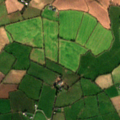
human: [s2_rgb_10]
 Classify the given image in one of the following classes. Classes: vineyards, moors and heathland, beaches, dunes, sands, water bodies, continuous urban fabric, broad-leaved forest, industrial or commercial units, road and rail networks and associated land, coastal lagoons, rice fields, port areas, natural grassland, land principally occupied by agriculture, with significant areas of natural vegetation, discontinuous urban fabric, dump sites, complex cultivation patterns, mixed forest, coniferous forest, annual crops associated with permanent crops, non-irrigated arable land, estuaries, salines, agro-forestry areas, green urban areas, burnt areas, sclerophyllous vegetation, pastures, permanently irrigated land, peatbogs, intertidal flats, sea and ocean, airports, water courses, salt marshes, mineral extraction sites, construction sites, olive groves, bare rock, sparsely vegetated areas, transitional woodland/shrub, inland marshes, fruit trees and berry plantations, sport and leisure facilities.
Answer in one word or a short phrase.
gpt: non-irrigated arable land, pastures, complex cultivation patterns